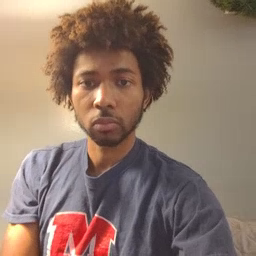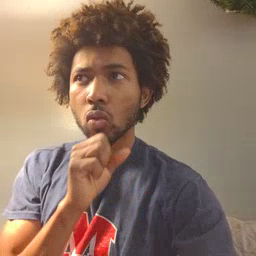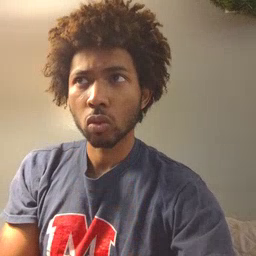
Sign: old